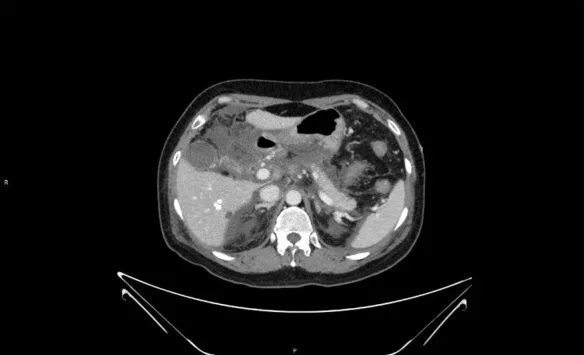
Loss of pancreatic contour, massive oozing from the head of the pancreas, and pancreatic necrosis.
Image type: radiology (ct)